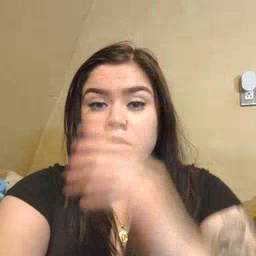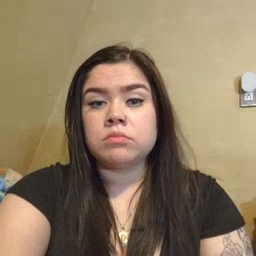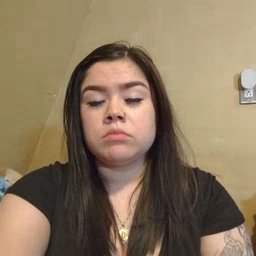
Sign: grandpa